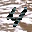
Label: 4